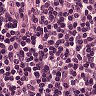
Metastatic tissue present: no